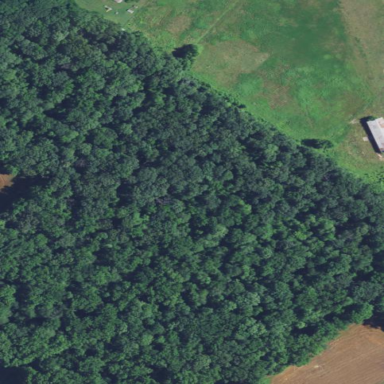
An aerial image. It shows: Beautiful woodland area.